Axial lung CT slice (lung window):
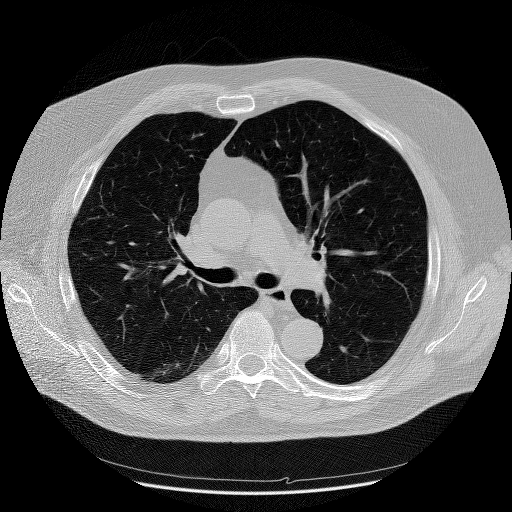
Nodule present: no